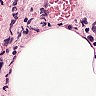
Metastatic tissue present: yes